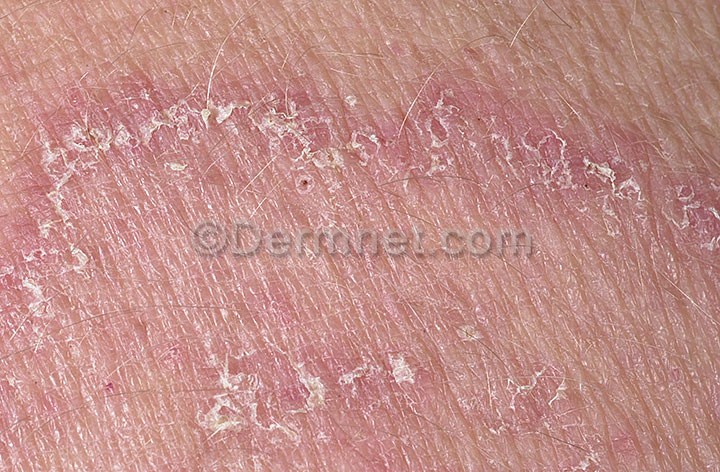
Disease: Tinea Ringworm Candidiasis and other Fungal Infections